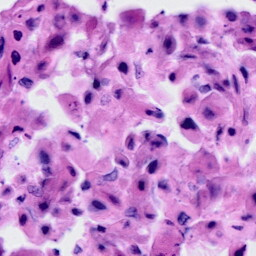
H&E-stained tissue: Cervix